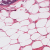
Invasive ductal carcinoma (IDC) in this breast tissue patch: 0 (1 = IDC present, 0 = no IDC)